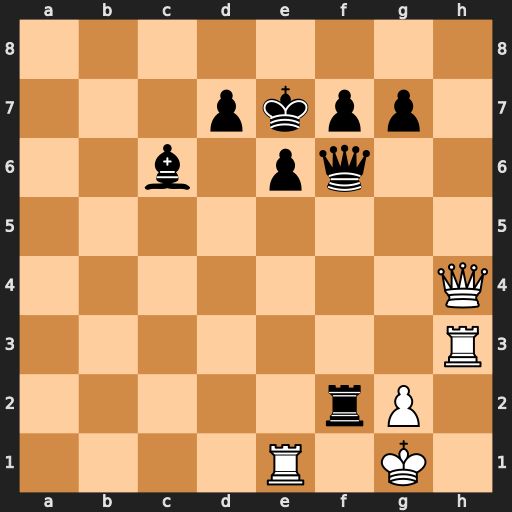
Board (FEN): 8/3pkpp1/2b1pq2/8/7Q/7R/5rP1/4R1K1
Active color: w
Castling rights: -
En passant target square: -
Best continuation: Qxf2 Qxf2+ Kxf2